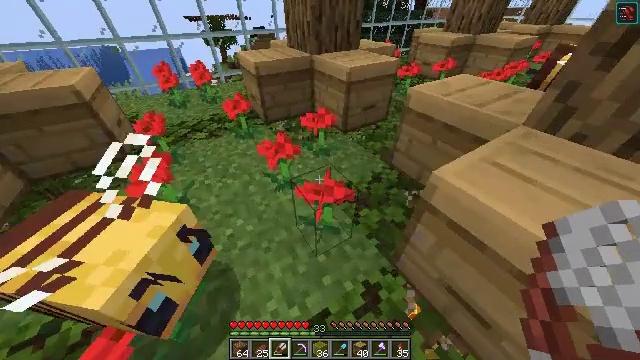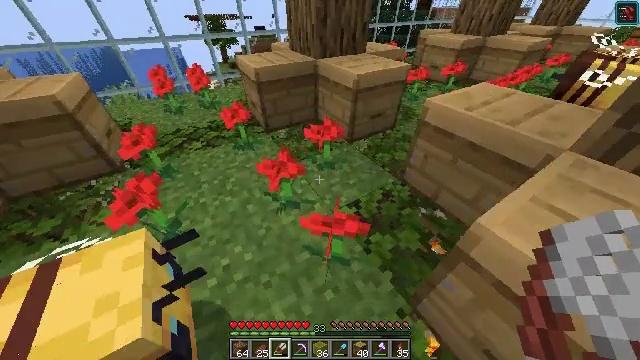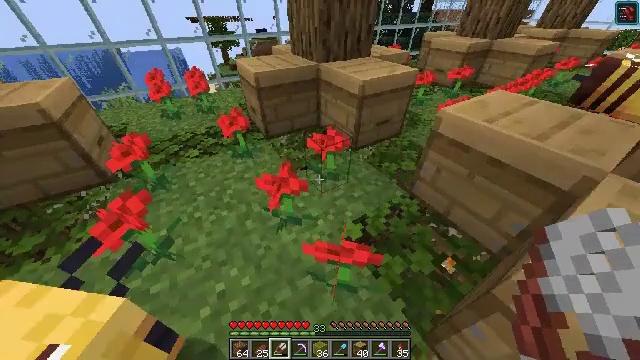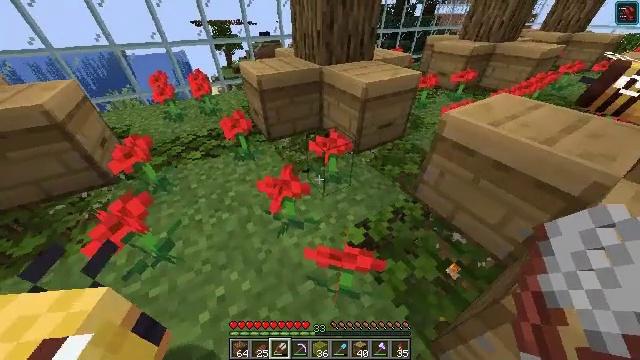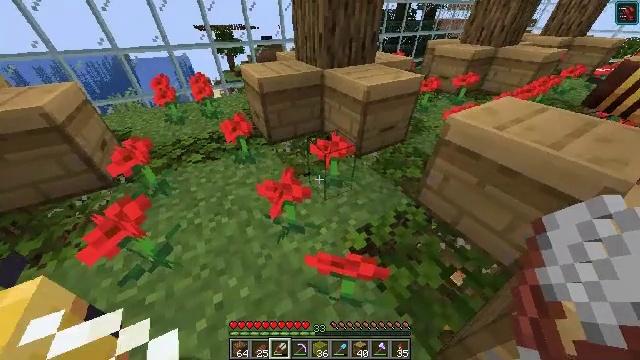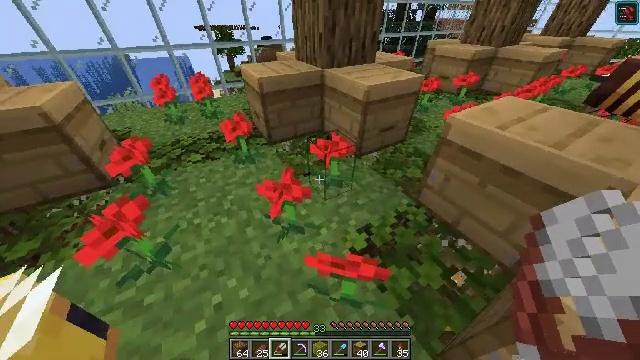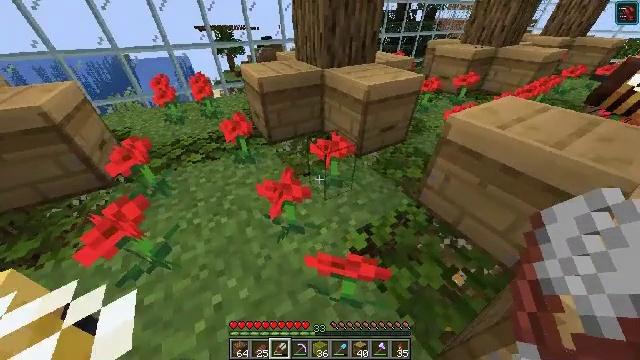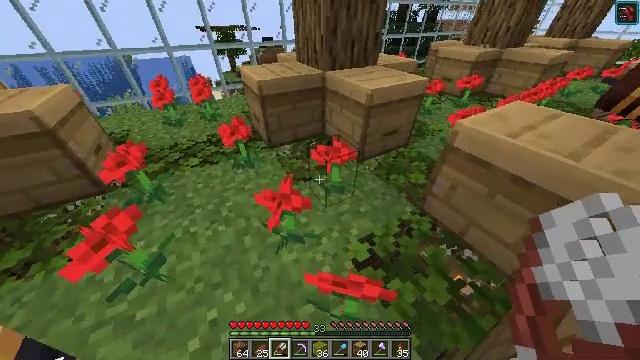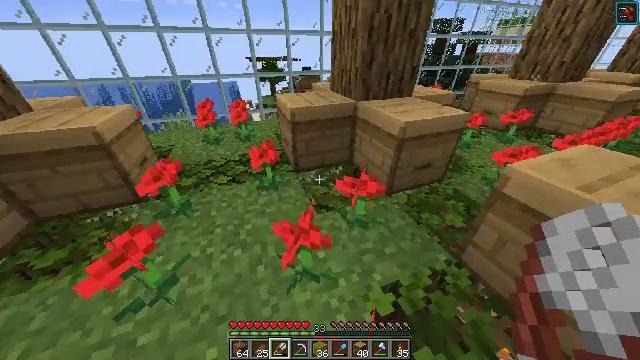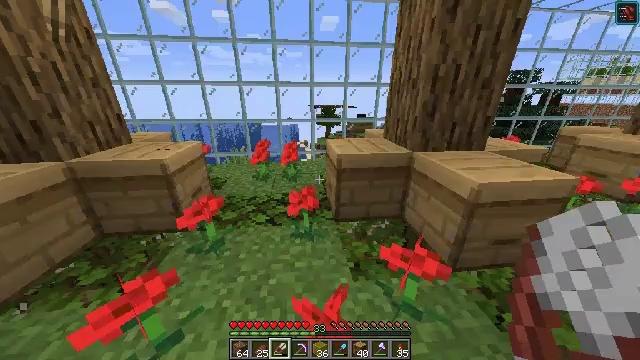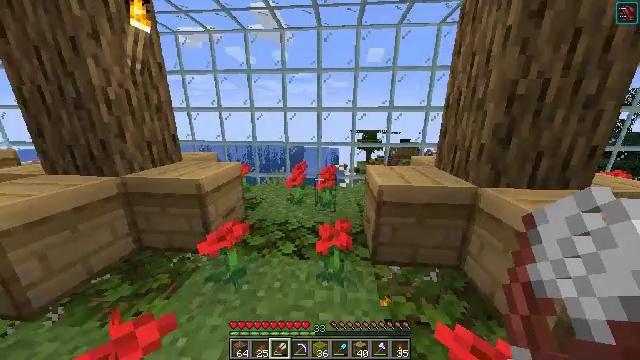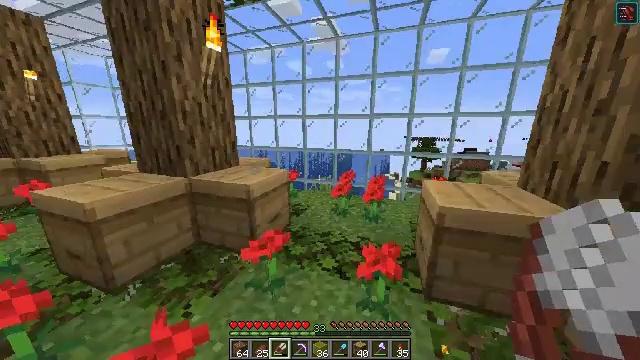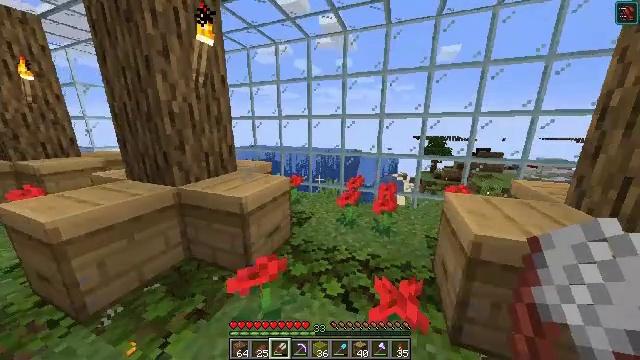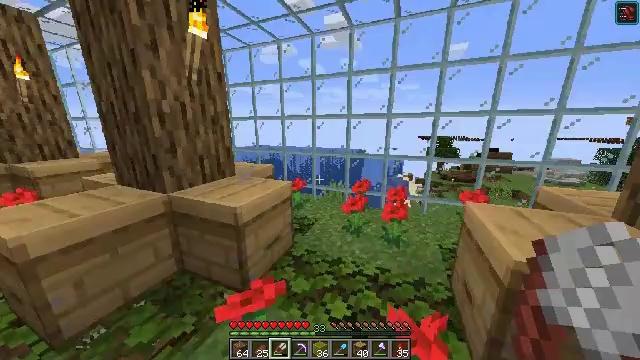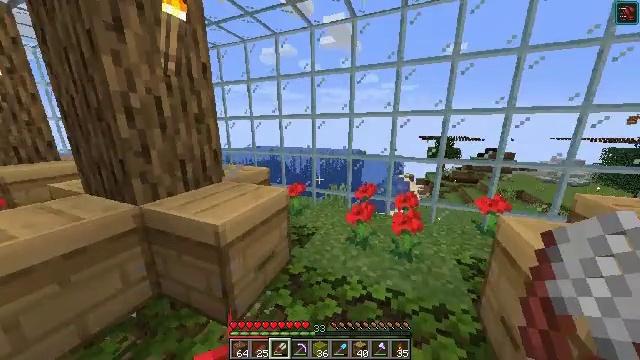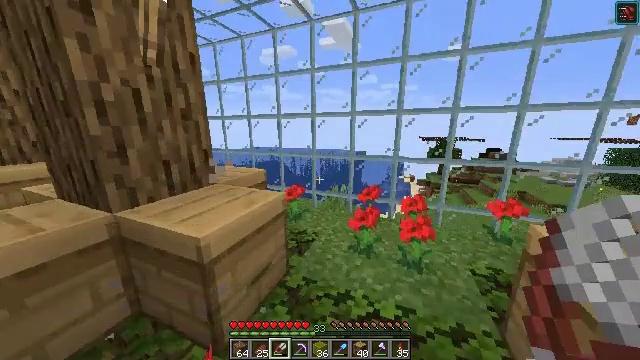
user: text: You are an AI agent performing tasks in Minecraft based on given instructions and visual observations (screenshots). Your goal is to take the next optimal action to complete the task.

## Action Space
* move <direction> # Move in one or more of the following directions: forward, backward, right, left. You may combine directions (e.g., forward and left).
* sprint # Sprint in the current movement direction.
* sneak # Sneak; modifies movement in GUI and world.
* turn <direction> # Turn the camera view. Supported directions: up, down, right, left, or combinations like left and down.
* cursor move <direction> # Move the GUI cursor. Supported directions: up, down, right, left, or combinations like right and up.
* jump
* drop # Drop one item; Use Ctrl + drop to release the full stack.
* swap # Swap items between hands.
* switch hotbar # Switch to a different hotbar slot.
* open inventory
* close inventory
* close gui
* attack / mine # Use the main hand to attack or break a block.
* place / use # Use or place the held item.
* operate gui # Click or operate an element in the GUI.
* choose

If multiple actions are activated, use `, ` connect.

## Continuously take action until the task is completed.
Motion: motion action
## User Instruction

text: Craft a honeycomb block by arranging honeycombs in the crafting grid.
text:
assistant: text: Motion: attack / mine
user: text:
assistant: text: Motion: attack / mine
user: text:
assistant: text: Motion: attack / mine
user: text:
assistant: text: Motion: attack / mine
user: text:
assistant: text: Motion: attack / mine
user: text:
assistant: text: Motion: attack / mine
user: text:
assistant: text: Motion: move forward, attack / mine
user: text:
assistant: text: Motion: move forward, turn left and up, attack / mine
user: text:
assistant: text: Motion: move forward, turn left and up, attack / mine
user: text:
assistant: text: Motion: move forward, turn left and up, attack / mine
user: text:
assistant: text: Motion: move forward, turn left and up, attack / mine
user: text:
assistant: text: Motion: move forward, turn left, attack / mine
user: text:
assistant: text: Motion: move forward, turn left, attack / mine
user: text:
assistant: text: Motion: move forward, attack / mine
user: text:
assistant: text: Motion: move forward, attack / mine
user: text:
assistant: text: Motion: move forward, attack / mine
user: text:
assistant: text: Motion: move forward, attack / mine
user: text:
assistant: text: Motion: move forward and move right, attack / mine
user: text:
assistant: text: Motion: move forward and move right, turn left and down, attack / mine
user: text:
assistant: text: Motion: move right, turn left and down, attack / mine
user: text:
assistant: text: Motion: turn left, attack / mine
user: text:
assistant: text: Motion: turn left and down, attack / mine
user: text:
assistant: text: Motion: turn left and down, attack / mine
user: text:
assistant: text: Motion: turn left, attack / mine
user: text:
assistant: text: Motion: turn left and up, attack / mine
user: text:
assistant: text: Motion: attack / mine
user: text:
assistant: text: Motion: attack / mine
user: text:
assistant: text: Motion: attack / mine
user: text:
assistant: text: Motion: attack / mine
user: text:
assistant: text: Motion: move right, attack / mine